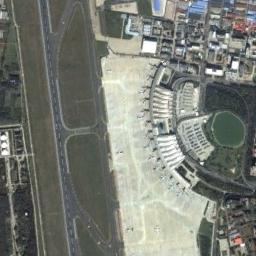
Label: airport